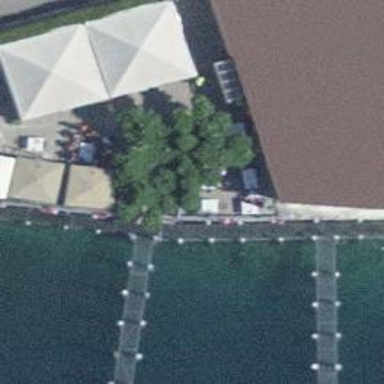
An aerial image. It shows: Pier located along footway.